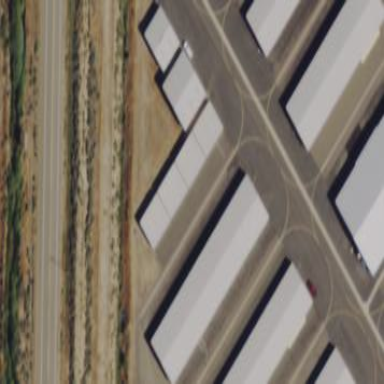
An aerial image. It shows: Hangar located at airport.